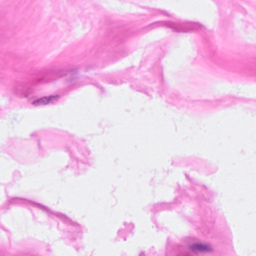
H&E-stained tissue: Breast